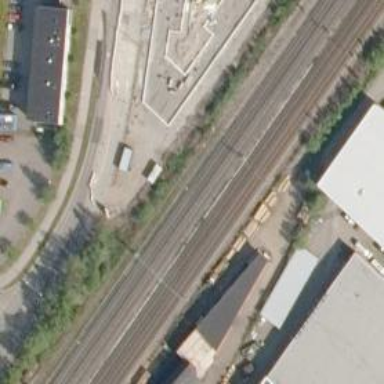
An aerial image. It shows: Railway signal with catenary mast.